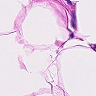
Metastatic tissue present: no